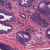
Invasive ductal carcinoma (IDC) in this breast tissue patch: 0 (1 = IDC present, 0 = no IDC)